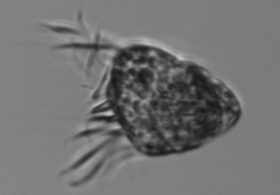
Label: Strombidium_morphotype1